Question: I am new to iPad developer,
I made one Registration form in my application, when i see my application in 'Portrait' mode,
i am able to see whole form with no scrolling, but when i see same form in 'Landscape' mode, i am not able to see part which is at bottom of page, for that a scrolling should be there to see bottom part.
:
In my '.h' file when i replace
'''
@interface ReminderPage : UIViewController{
...
...
}
'''
':UIViewController' with ':UIScrollView'
and then when i add label in my '.m' file like this,
'''
UILabel *Lastpaidlbl = [[[UILabel alloc] initWithFrame:CGRectMake(70 ,400, 130, 50)]autorelease];
Lastpaidlbl.backgroundColor = [UIColor greenColor];
Lastpaidlbl.font=[UIFont systemFontOfSize:20];
Lastpaidlbl.text = @"Lastpaid on :";
[self.view addSubview:Lastpaidlbl];
'''
I am getting error on last line
i am unable to add label in my view.
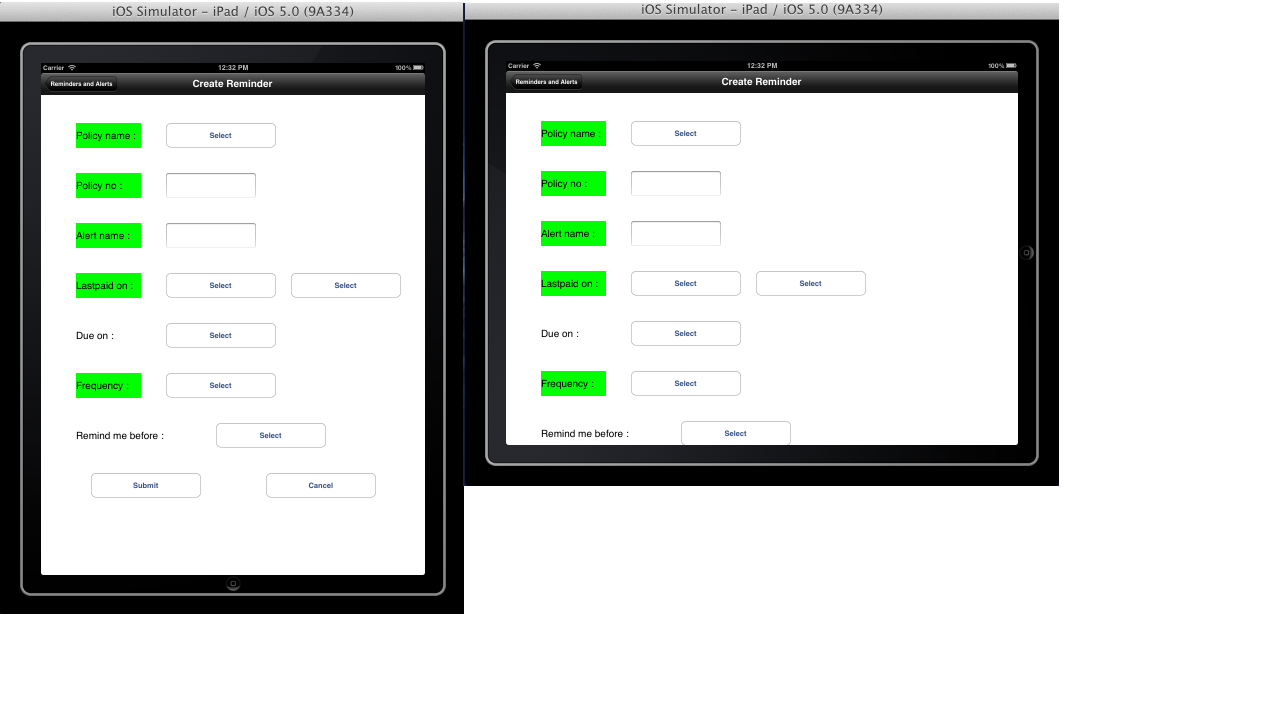
Answer: If you want to replace your UIViewController with a UIScrollView, you will have to go a bit of refactoring to your code. The error you get is just an example of that:
the syntax:
'''
[self.view addSubview:Lastpaidlbl];
'''
is correct if 'self' is a UIViewController; since you changed it to be 'UIScrollView', you should now do:
'''
[self addSubview:Lastpaidlbl];
'''
You will have quite a few changes like this one to make to your code and will face some issues.
Another approach would be this:
1. instantiate a UIScrollView (not derive from it);
2. add your UIView (such as you have defined it) to the scroll view;
3. define the contentSize of the scroll view so to include the whole UIView you have.
The scroll view acts as a container for your existing view (you add your controls to the scroll view, then add the scroll view to self.view); this way, you could integrate it within your existing controller:
'''
1. UIScrollView* scrollView = <alloc/init>
2. [self.view addSubview:scrollView]; (in your controller)
3. [scrollView addSubview:<label>]; (for all of your labels and fields).
4. scrollView.contentSize = xxx;
'''
I think the latter approach will be much easier.